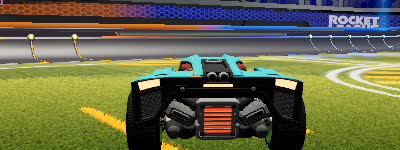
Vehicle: breakout